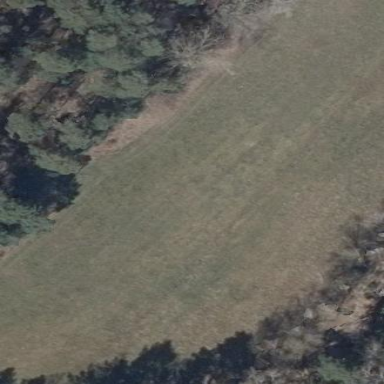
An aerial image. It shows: Beautiful meadow.